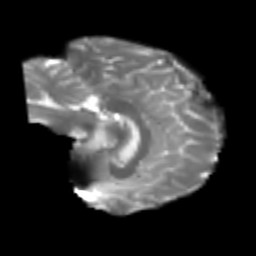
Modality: T2w
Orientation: sagittal
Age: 23
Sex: male
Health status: healthy